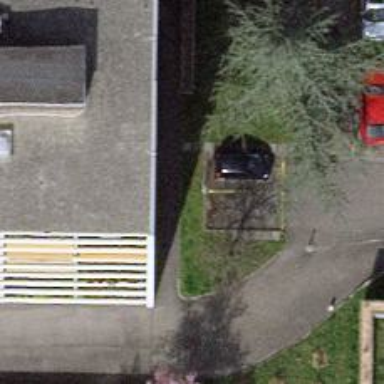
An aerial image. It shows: Parking entrance.